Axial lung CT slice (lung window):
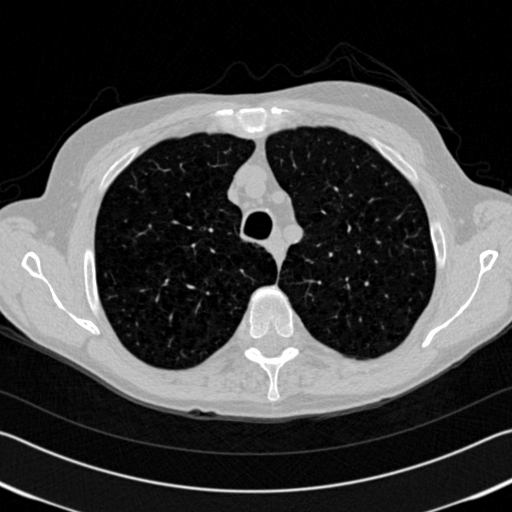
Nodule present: no